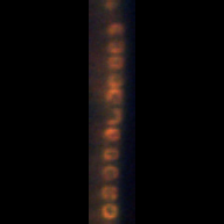
Taxon: Chaetoceros
Group: Diatoms